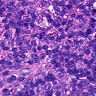
Metastatic tissue present: no